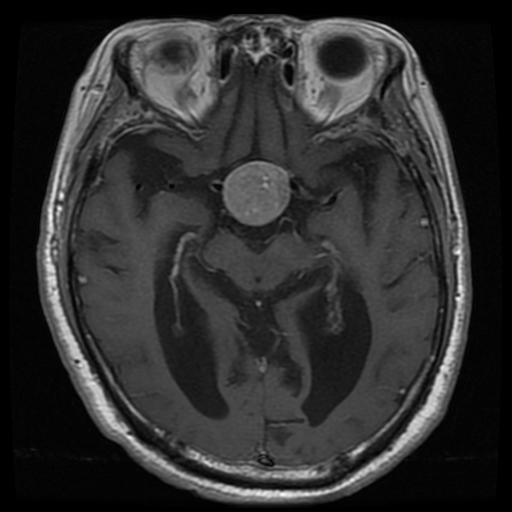
Label: pituitary